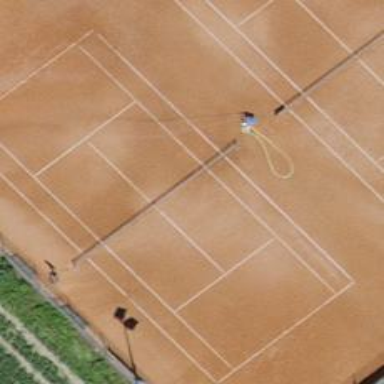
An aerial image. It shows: Tennis court on pitch designated for leisure land.